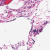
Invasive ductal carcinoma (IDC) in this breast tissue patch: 0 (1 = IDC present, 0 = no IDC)